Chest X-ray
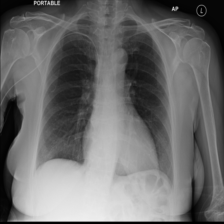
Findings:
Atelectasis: negative
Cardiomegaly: negative
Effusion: negative
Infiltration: negative
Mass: negative
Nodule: negative
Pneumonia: negative
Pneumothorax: negative
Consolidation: negative
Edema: negative
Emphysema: negative
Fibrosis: negative
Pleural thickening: negative
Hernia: negative